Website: crate-barrel
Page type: review-order
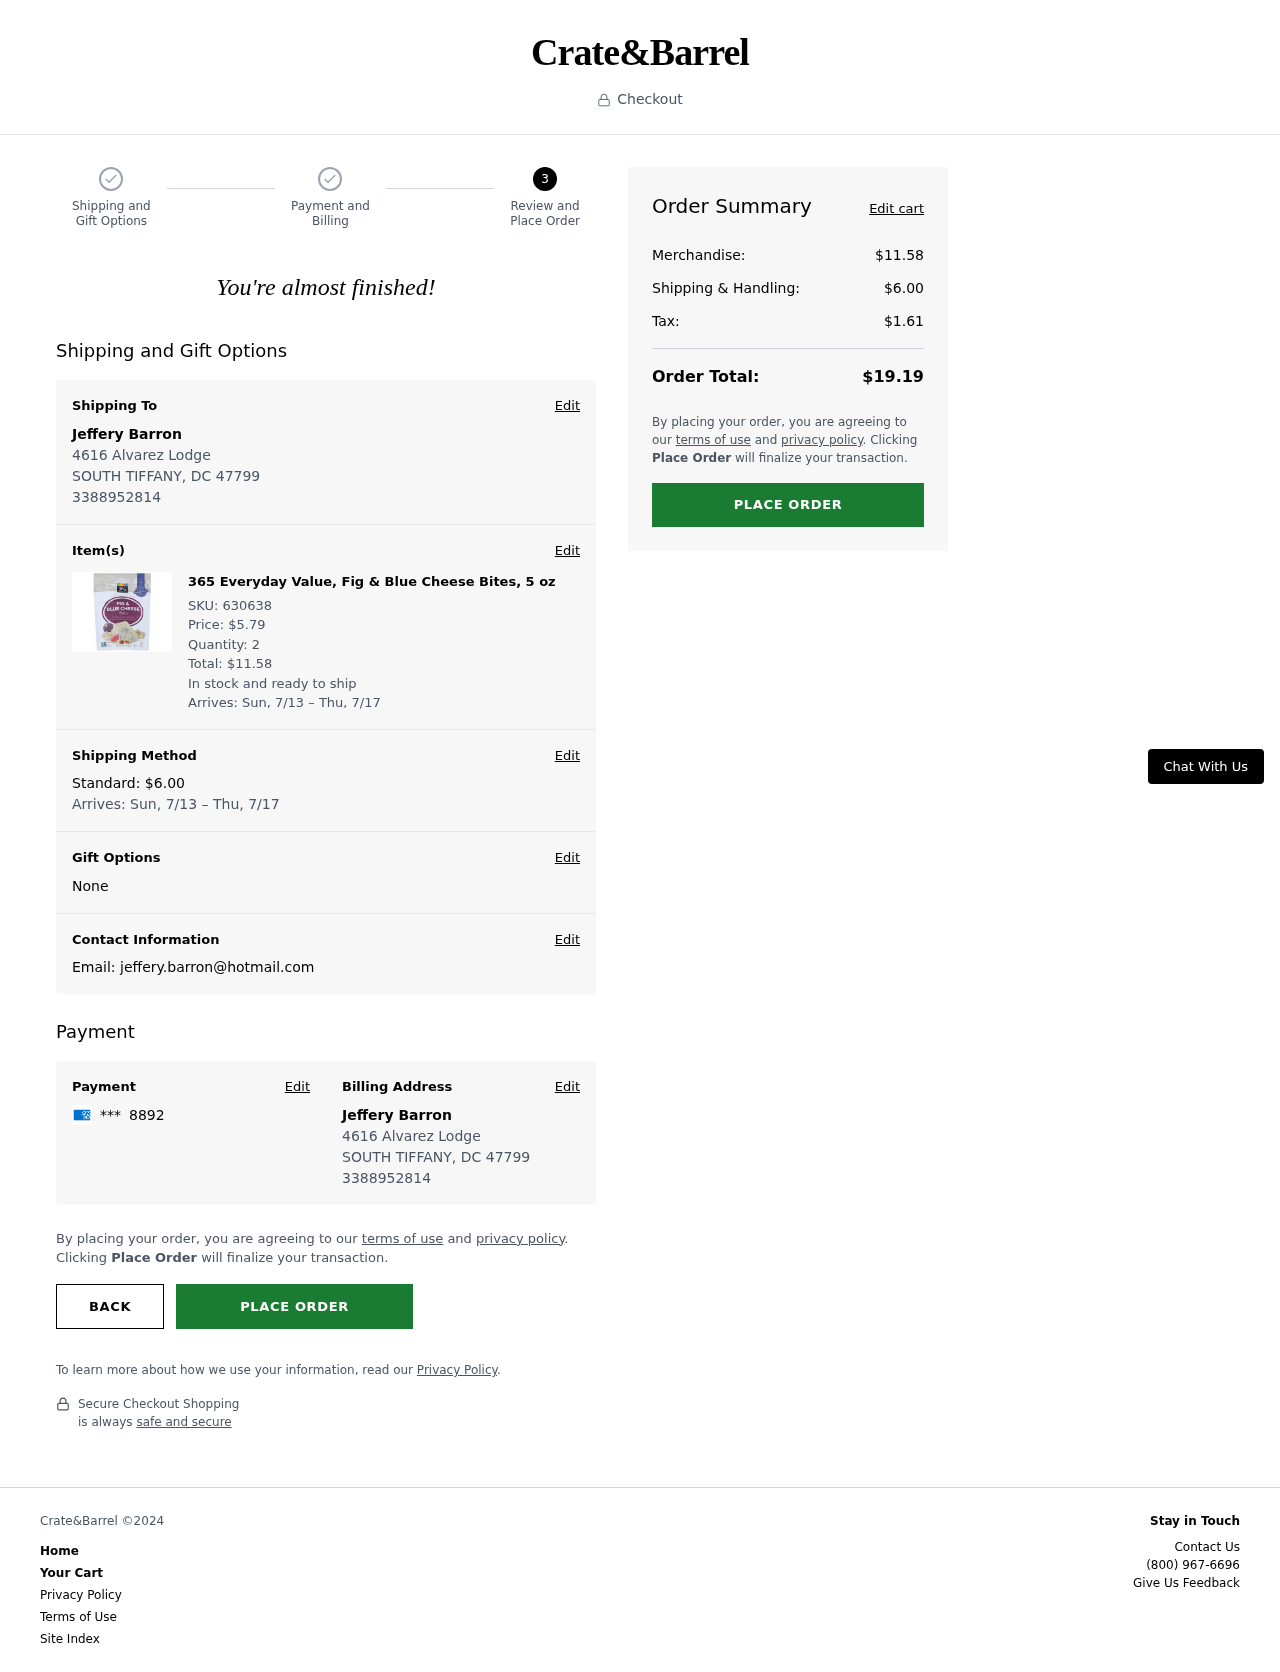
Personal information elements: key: PII_CARD_LAST4
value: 8892
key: PII_CITY
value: SOUTH TIFFANY
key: PII_EMAIL
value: jeffery.barron@hotmail.com
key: PII_FULLNAME
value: Jeffery Barron
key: PII_PHONE
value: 3388952814
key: PII_POSTCODE
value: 47799
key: PII_STATE_ABBR
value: DC
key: PII_STREET
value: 4616 Alvarez Lodge
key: PII_FIRSTNAME
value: Jeffery
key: PII_LASTNAME
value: Barron
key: PII_FULLNAME2
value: Jeffery Barron
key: PII_FULLNAME3
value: Jeffery Barron
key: PII_FIRSTNAME2
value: Jeffery
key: PII_FIRSTNAME3
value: Jeffery
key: PII_LASTNAME2
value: Barron
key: PII_LASTNAME3
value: Barron
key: PII_FIRSTNAME_DERIVED
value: Jeffery
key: PII_LASTNAME_DERIVED
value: Barron
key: PII_FULLNAME_DERIVED
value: Jeffery Barron
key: PII_NAME_FULL_DERIVED
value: Jeffery Barron
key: PII_STREET2
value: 4616 Alvarez Lodge
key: PII_CITY2
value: SOUTH TIFFANY
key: PII_STATE
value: DC
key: PII_POSTCODE2
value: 47799
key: PII_PHONE_LINE
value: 2814
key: PII_PHONE_SUFFIX
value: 2814
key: PII_PHONE2
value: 3388952814
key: PII_PHONE3
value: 3388952814
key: PII_PHONE_NUMERIC
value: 3388952814
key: PII_PHONE_LINE_NUMERIC
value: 2814
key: PII_PHONE_SUFFIX_NUMERIC
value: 2814
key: PII_PHONE2_NUMERIC
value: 3388952814
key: PII_PHONE3_NUMERIC
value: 3388952814
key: PII_PHONE_DIGITS
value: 3388952814
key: PII_PHONE_LAST4
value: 2814
Product elements: key: PRODUCT1_NAME
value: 365 Everyday Value, Fig & Blue Cheese Bites, 5 oz
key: PRODUCT1_PRICE
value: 5.79
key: PRODUCT1_QUANTITY
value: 2
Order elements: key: ORDER_SKU
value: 630638
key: ORDER_ITEM_TOTAL
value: $11.58
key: ORDER_DELIVERY_DATE_ITEM
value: Sun, 7/13 – Thu, 7/17
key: ORDER_SHIPPING_COST
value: $6.00
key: ORDER_DELIVERY_DATE
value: Sun, 7/13 – Thu, 7/17
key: ORDER_SUBTOTAL
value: $11.58
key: ORDER_SHIPPING_COST_SUMMARY
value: $6.00
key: ORDER_TAX
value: $1.61
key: ORDER_TOTAL
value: $19.19